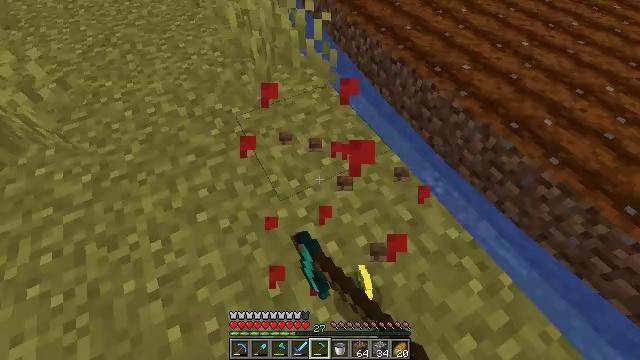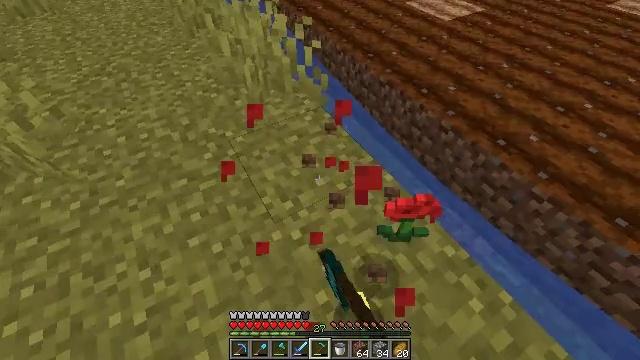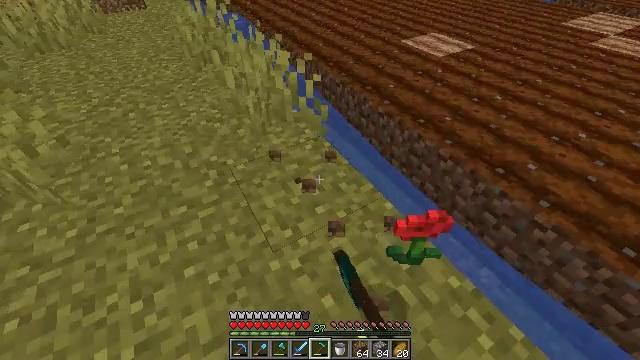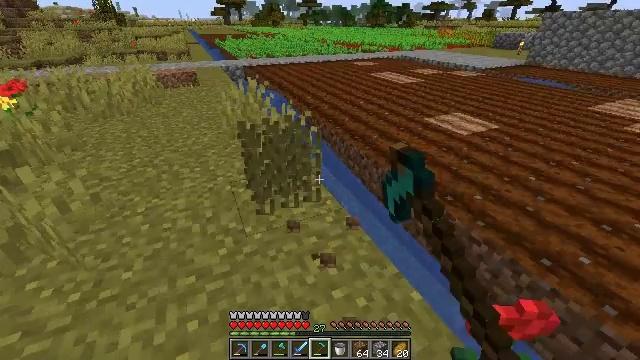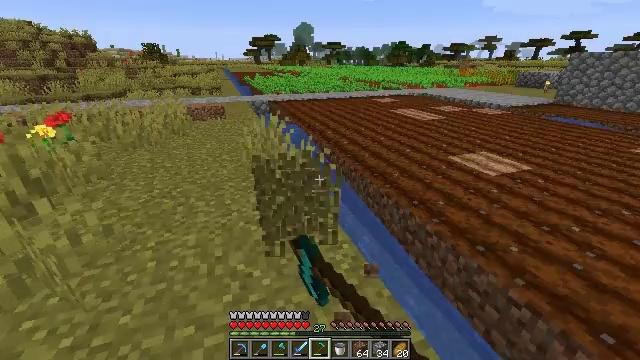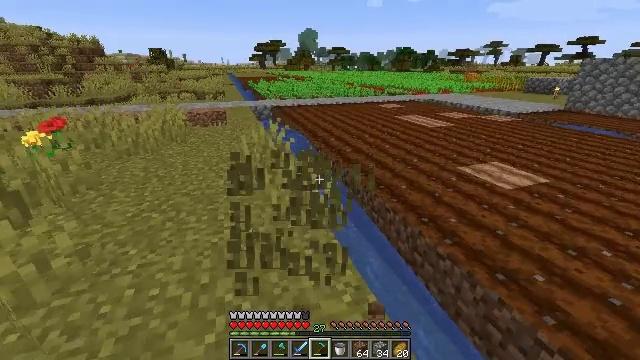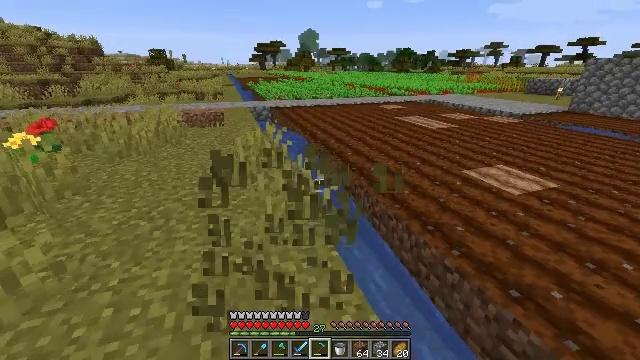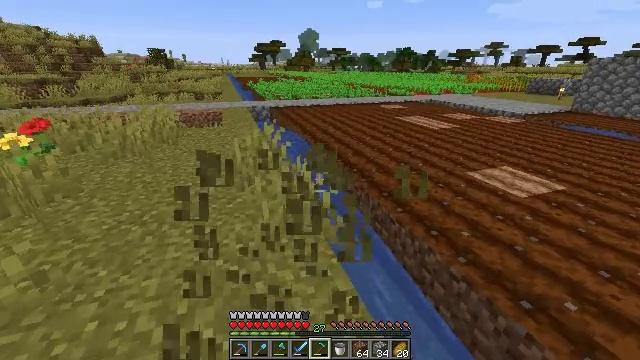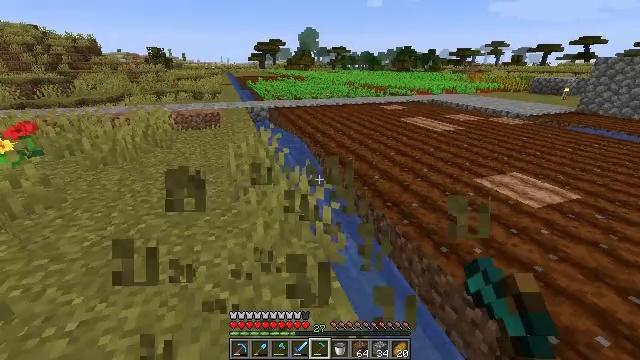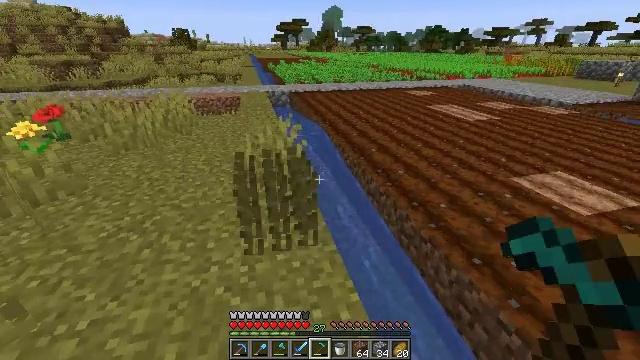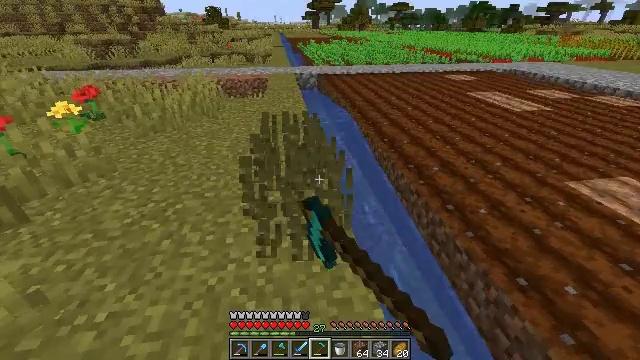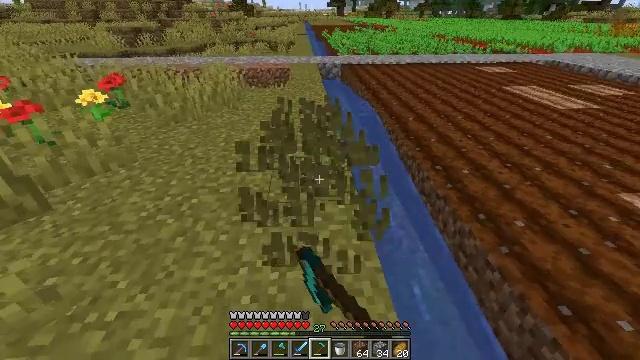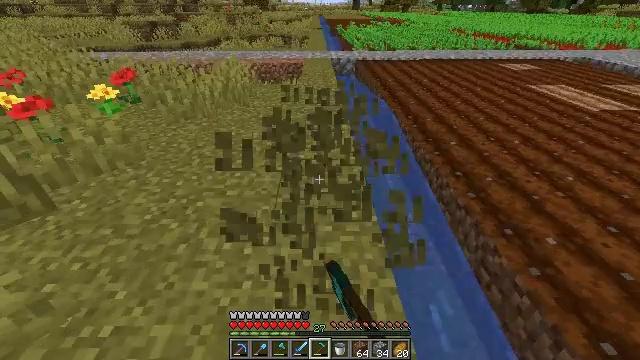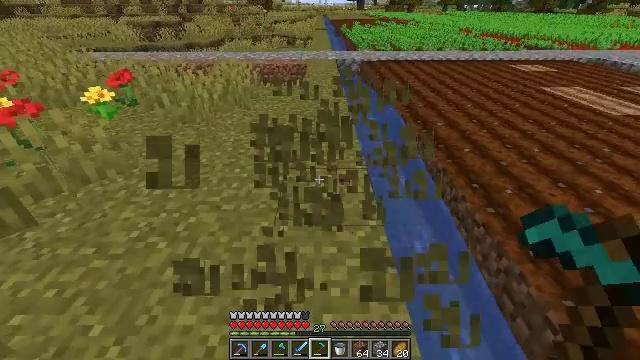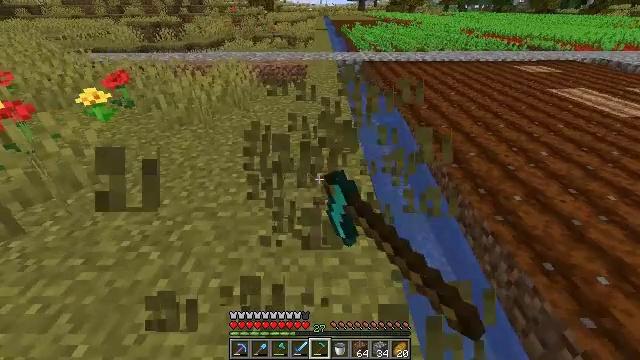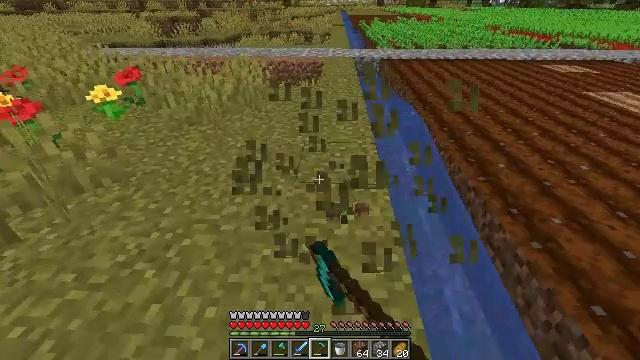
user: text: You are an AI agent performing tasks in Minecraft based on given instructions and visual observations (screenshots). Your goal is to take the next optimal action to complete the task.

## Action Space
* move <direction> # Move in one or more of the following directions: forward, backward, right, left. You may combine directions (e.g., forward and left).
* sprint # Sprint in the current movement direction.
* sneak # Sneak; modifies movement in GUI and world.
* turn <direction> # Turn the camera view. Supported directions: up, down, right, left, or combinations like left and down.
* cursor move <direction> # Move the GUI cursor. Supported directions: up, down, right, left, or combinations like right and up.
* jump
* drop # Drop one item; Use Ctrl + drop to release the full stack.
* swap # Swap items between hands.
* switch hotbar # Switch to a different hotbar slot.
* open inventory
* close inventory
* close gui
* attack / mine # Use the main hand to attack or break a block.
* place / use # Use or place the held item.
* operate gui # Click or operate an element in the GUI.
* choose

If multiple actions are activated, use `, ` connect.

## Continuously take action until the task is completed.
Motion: motion action
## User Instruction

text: Collect the grass from the surface.
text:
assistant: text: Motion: turn right and up, attack / mine
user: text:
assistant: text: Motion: move forward, turn up, attack / mine
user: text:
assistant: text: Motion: move forward, turn left and up, attack / mine
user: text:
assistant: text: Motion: move forward, turn left and up, attack / mine
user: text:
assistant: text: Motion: move forward, attack / mine
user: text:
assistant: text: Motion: move forward, attack / mine
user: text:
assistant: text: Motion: move forward, attack / mine
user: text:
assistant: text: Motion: move forward, attack / mine
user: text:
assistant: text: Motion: move forward, turn left and down, attack / mine
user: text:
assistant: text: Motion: move forward, turn left and down, attack / mine
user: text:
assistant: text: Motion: move forward, turn left and down, attack / mine
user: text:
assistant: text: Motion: move forward, turn left and down, attack / mine
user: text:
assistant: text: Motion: move forward, attack / mine
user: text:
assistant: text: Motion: move forward, attack / mine
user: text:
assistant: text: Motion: move forward, turn left, attack / mine
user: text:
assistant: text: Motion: turn left and down, attack / mine
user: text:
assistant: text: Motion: move left, turn left and down, attack / mine
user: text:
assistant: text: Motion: move left, turn left and down, attack / mine
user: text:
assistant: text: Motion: move left, turn left, attack / mine
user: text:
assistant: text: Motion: move forward and move left, turn left, attack / mine
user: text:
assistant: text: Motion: move forward and move left, attack / mine
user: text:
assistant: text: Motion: move forward and move left, attack / mine
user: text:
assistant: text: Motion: move forward and move left, turn up, attack / mine
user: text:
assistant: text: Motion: move forward and move left, turn right and up, attack / mine
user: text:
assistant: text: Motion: attack / mine